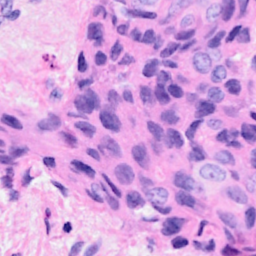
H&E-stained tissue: Breast